Aerial crown-view tile of a tropical tree (Barro Colorado Island, Panama), acquired 20241216:
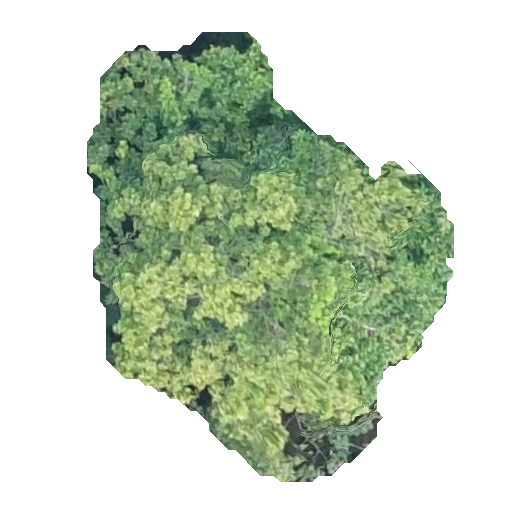
Species: Anacardium excelsum
GBIF accepted scientific name: Anacardium excelsum
Crown area: 158.888 m²